Interaction volume radius: 10 \u00c5
Interaction volume height: 15 \u00c5
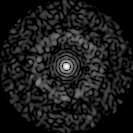
Disorder parameter: 0.8278